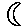
Label: moon